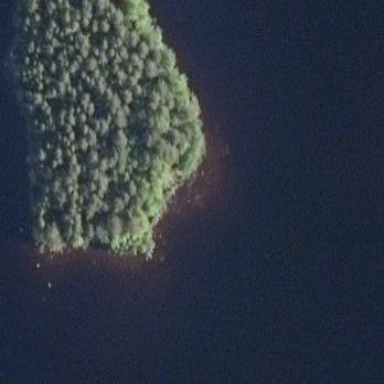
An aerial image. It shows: Islet.